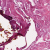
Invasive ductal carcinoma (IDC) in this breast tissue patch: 0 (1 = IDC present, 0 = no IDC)